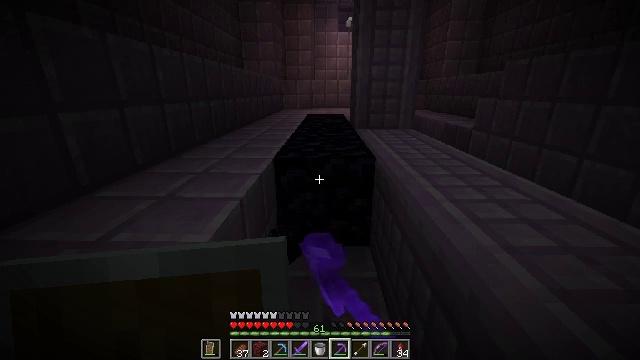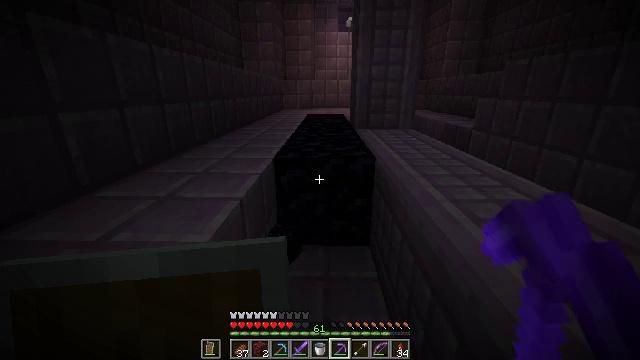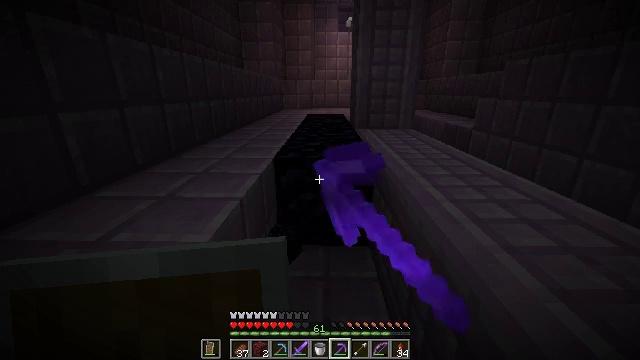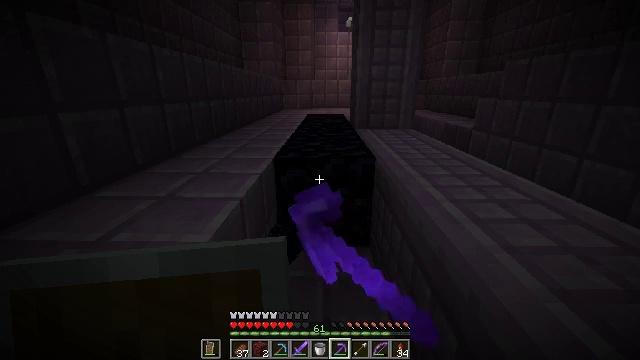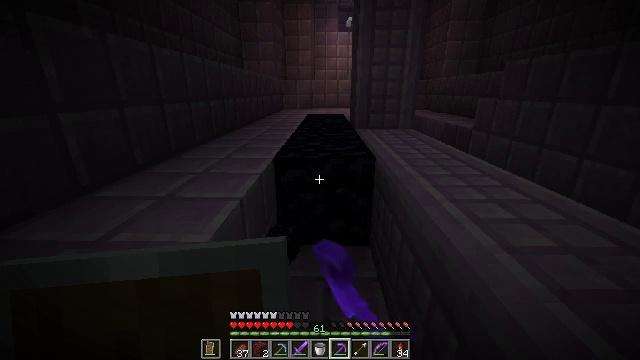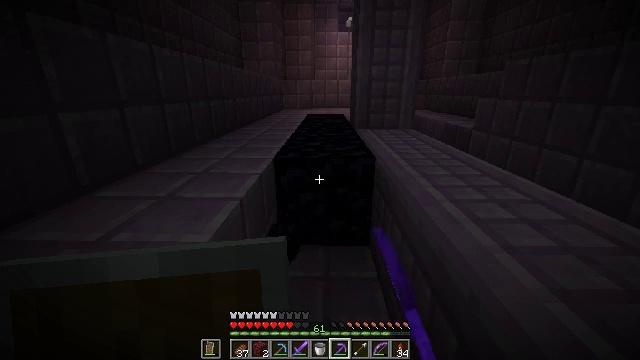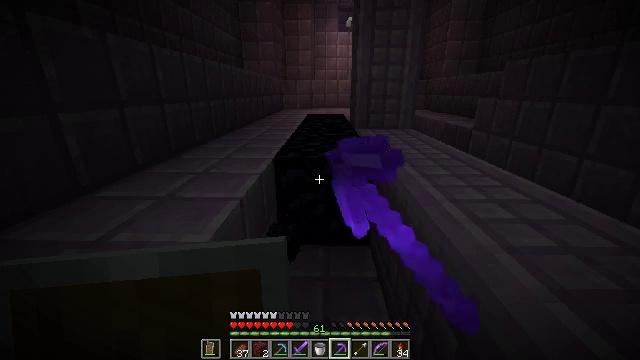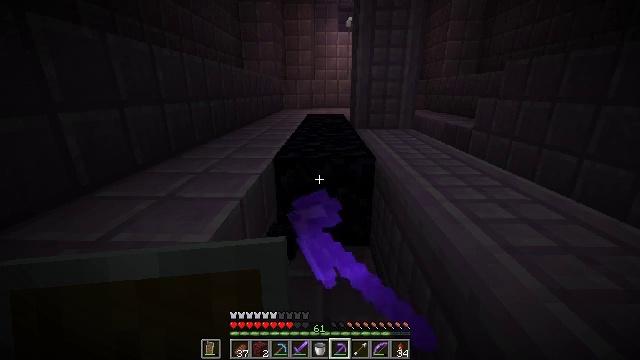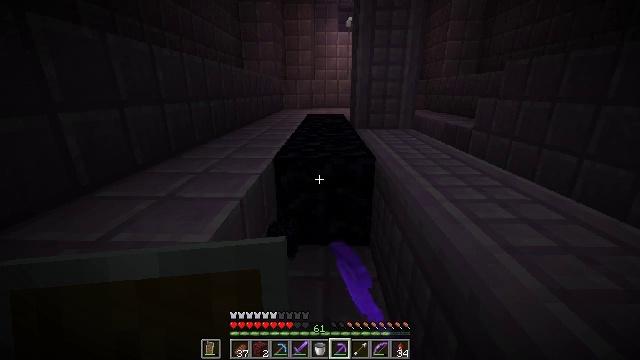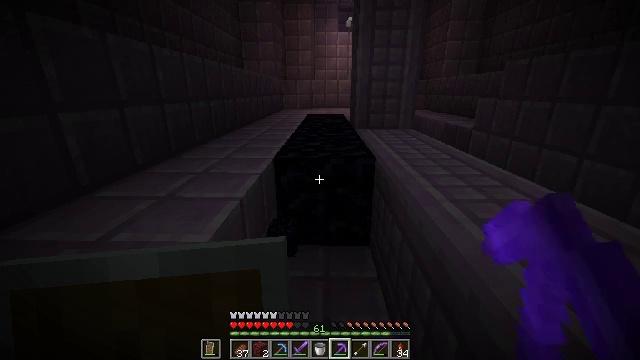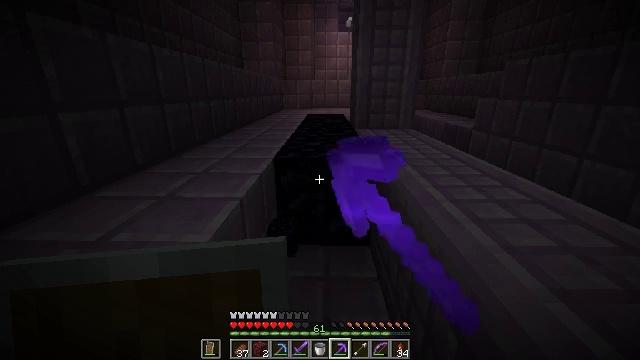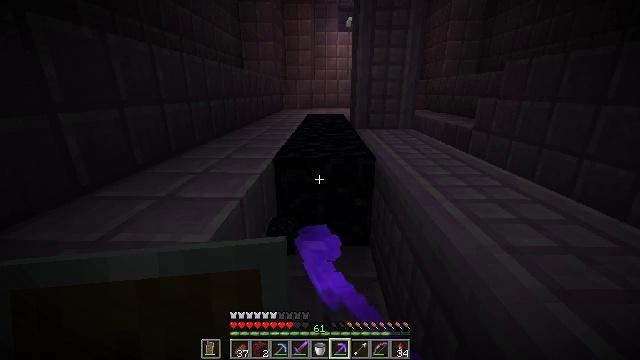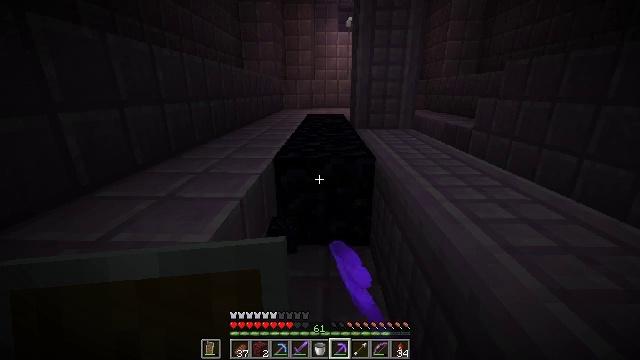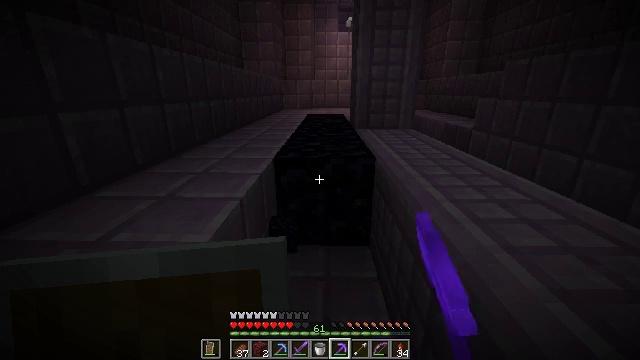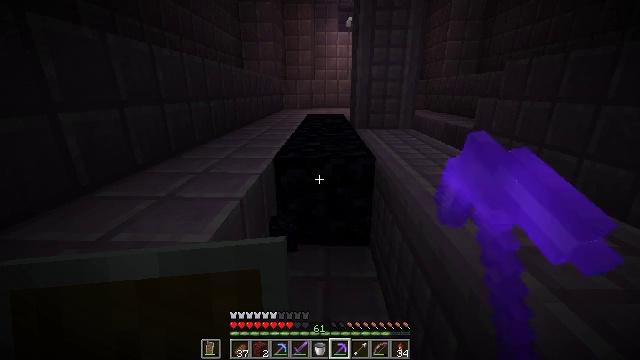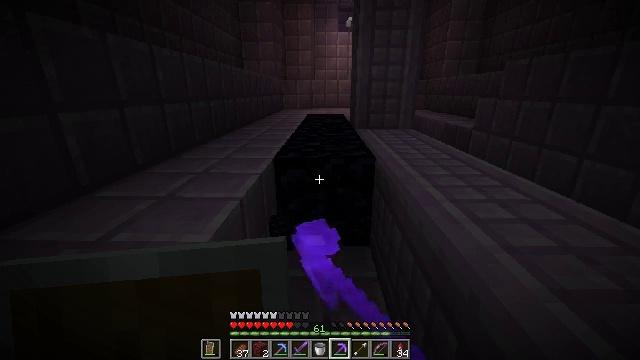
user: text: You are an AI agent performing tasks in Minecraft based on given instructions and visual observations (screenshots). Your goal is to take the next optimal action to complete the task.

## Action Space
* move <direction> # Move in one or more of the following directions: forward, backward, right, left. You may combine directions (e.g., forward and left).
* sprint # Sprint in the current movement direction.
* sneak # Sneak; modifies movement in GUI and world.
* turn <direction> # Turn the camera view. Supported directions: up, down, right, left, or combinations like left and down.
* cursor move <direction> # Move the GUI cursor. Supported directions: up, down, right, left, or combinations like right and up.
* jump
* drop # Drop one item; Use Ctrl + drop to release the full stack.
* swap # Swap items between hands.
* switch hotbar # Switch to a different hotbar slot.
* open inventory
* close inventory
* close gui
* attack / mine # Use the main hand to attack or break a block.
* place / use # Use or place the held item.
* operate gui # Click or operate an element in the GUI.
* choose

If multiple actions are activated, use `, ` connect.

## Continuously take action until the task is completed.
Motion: motion action
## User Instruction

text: Collect obsidian for crafting.
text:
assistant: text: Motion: attack / mine
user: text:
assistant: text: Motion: attack / mine
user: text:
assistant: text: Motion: attack / mine
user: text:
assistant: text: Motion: attack / mine
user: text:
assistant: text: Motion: attack / mine
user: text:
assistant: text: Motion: attack / mine
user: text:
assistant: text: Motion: attack / mine
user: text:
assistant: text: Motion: attack / mine
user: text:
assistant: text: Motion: attack / mine
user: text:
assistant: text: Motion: attack / mine
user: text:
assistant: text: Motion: attack / mine
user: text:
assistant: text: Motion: attack / mine
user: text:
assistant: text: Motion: attack / mine
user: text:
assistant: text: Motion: attack / mine
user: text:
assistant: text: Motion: attack / mine
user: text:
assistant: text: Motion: attack / mine
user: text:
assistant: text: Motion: attack / mine
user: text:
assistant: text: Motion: attack / mine
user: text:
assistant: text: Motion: attack / mine
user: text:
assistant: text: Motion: attack / mine
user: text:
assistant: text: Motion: attack / mine
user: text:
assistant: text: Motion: attack / mine
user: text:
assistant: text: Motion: attack / mine
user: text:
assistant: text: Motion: attack / mine
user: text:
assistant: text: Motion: attack / mine
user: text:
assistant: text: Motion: attack / mine
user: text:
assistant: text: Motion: attack / mine
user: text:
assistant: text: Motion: attack / mine
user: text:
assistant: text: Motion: attack / mine
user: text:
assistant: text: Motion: attack / mine